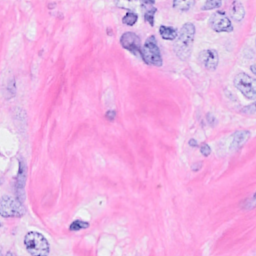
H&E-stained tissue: Breast